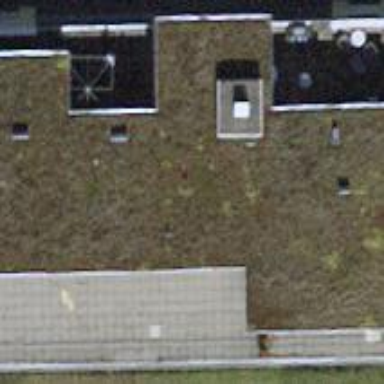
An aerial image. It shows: Flat-roofed apartment building.